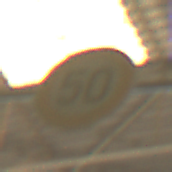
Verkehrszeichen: Geschwindigkeit50
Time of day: Midday
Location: Indoor (Urban)
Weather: NotSpecified
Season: NotSpecified
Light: Natural